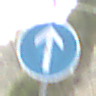
Verkehrszeichen: VorgeschriebeneFahrtrichtungGeradeaus
Umgebung: Outdoor, Nature
Tageszeit: MorningAfternoon
Wetter: PartlyCloudy
Licht: Natural
Jahreszeit: NotSpecified
Kontrast: LowContrast